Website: home-depot
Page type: review-order
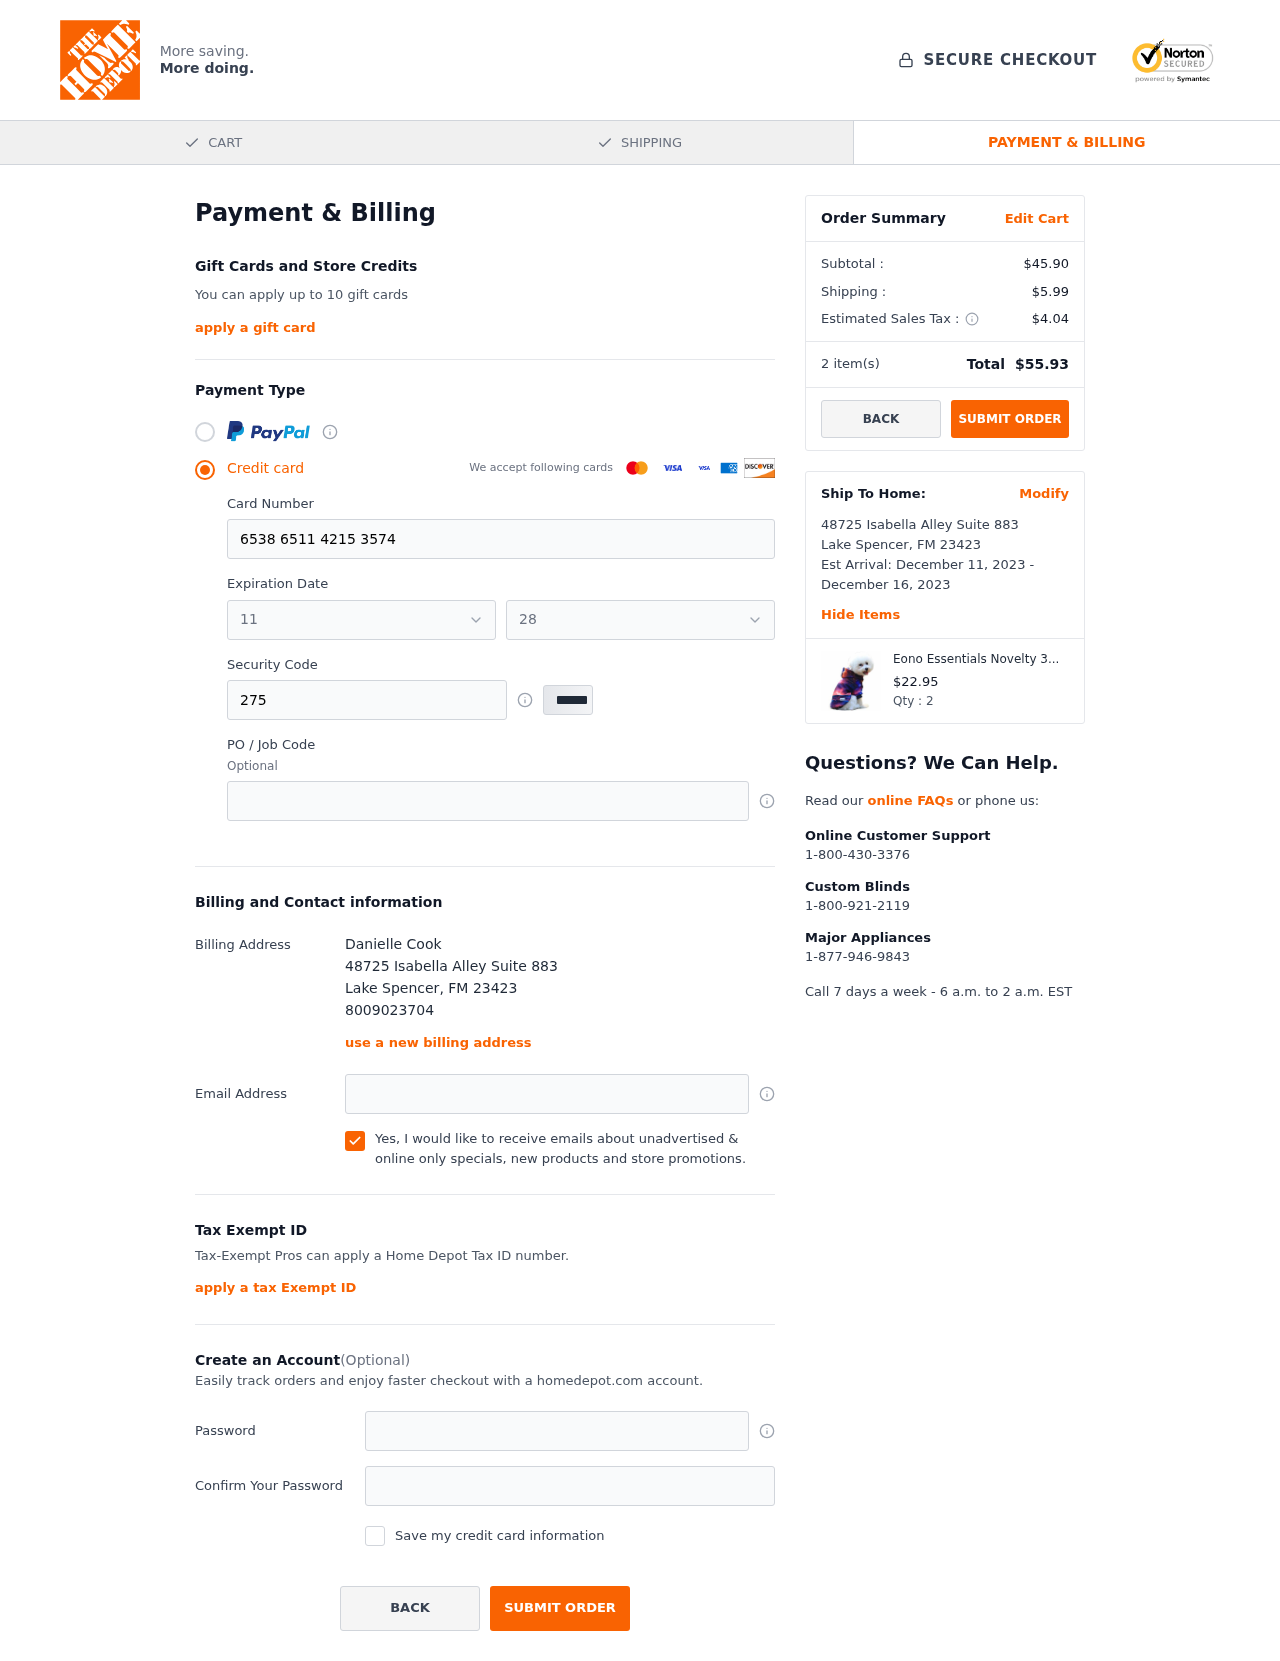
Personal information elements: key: PII_CARD_EXPIRY_MONTH
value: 11
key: PII_CARD_EXPIRY_YEAR
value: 28
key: PII_CITY
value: Lake Spencer
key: PII_FULLNAME
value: Danielle Cook
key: PII_PHONE
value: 8009023704
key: PII_POSTCODE
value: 23423
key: PII_STATE_ABBR
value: FM
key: PII_STREET
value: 48725 Isabella Alley Suite 883
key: PII_CARD_NUMBER
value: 6538 6511 4215 3574
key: PII_CARD_CVV
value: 275
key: PII_EMAIL
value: dcook@yahoo.com
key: PII_STREET2
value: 48725 Isabella Alley Suite 883
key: PII_STATE
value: FM
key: PII_POSTCODE2
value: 23423
Product elements: key: PRODUCT1_NAME
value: Eono Essentials Novelty 3D Print Starry Sky Basic Dog Hoodie Polyester Pet Sweatshirt for Small Medi
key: PRODUCT1_PRICE
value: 22.95
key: PRODUCT1_QUANTITY
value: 2
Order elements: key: ORDER_SUBTOTAL
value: $45.90
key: ORDER_SHIPPING_COST
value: $5.99
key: ORDER_TAX
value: $4.04
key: ORDER_NUM_ITEMS
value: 2
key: ORDER_TOTAL
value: $55.93
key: ORDER_SHIPPING_DATE
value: December 11, 2023
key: ORDER_DELIVERY_DATE
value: December 16, 2023